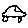
Label: car